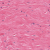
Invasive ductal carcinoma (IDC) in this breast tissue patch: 0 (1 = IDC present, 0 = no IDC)